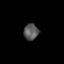
Tissue: lung
Cell type: Fibroblasts
Senescence score: 0.5409
Nuclear area (px): 235
Mean DAPI intensity: 87.762